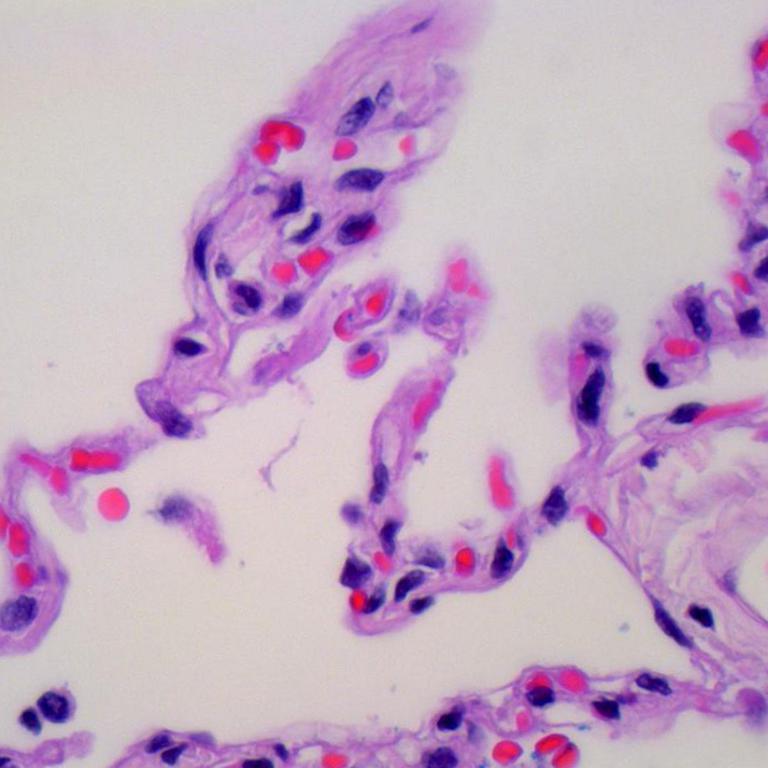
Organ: lung
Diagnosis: benign